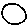
Label: circle